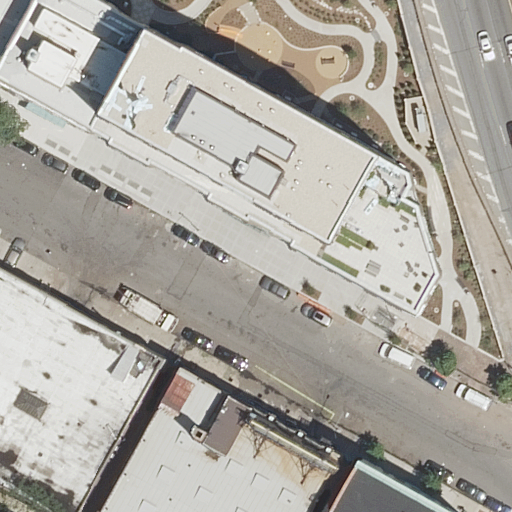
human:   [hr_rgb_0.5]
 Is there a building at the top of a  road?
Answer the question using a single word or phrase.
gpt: yes

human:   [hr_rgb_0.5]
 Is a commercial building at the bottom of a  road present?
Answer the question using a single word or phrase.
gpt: no

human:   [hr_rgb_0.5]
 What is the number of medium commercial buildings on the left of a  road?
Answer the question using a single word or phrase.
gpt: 0

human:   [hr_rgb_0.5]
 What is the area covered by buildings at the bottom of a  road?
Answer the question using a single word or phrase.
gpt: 1951m2

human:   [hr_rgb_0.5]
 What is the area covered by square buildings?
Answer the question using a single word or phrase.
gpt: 0m2

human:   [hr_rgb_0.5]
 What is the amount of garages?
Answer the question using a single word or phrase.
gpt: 0

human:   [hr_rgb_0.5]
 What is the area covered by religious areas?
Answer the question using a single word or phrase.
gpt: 0m2

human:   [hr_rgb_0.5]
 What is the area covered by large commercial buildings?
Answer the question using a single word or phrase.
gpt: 0m2

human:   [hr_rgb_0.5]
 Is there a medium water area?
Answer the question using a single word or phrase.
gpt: no

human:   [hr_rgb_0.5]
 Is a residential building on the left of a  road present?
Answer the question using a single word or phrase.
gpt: yes

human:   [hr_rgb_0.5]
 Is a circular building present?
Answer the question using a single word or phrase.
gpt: no

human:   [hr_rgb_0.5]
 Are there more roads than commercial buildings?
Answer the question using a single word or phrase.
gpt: yes

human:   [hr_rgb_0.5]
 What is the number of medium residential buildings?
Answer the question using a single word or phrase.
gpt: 0

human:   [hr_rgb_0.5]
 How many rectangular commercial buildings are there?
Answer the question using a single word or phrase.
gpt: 0

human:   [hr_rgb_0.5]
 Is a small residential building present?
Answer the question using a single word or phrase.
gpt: yes

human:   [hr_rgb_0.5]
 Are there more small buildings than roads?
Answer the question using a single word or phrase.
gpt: no

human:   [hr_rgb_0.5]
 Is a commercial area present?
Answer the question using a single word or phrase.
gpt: no

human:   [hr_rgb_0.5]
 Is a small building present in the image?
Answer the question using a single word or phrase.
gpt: yes

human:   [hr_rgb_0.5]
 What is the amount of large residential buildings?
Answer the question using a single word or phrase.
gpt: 4

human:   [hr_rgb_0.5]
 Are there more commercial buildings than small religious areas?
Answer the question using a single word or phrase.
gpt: no

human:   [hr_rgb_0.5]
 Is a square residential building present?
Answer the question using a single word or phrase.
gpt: no

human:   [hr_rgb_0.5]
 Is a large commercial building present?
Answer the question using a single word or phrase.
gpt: no

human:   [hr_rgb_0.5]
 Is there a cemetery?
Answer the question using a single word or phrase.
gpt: no

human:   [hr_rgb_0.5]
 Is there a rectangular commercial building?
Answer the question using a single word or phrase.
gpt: no

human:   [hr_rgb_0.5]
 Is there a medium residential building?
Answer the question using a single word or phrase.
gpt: no

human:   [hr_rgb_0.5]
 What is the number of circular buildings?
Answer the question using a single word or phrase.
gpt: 0

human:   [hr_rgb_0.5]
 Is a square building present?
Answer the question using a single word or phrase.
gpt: no

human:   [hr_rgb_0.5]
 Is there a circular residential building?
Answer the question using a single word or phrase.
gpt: no

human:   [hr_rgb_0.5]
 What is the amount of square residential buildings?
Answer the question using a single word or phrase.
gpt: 0

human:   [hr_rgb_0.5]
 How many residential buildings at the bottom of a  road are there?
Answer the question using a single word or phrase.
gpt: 3

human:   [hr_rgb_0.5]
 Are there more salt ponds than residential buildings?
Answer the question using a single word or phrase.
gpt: no

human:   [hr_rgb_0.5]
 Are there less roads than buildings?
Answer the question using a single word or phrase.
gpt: yes

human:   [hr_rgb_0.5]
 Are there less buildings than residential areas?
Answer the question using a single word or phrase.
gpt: no

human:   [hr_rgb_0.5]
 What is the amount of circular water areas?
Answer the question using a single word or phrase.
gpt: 0

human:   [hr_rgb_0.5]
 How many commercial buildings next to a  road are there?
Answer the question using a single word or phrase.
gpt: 0

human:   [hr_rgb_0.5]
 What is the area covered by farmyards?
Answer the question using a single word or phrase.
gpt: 0m2